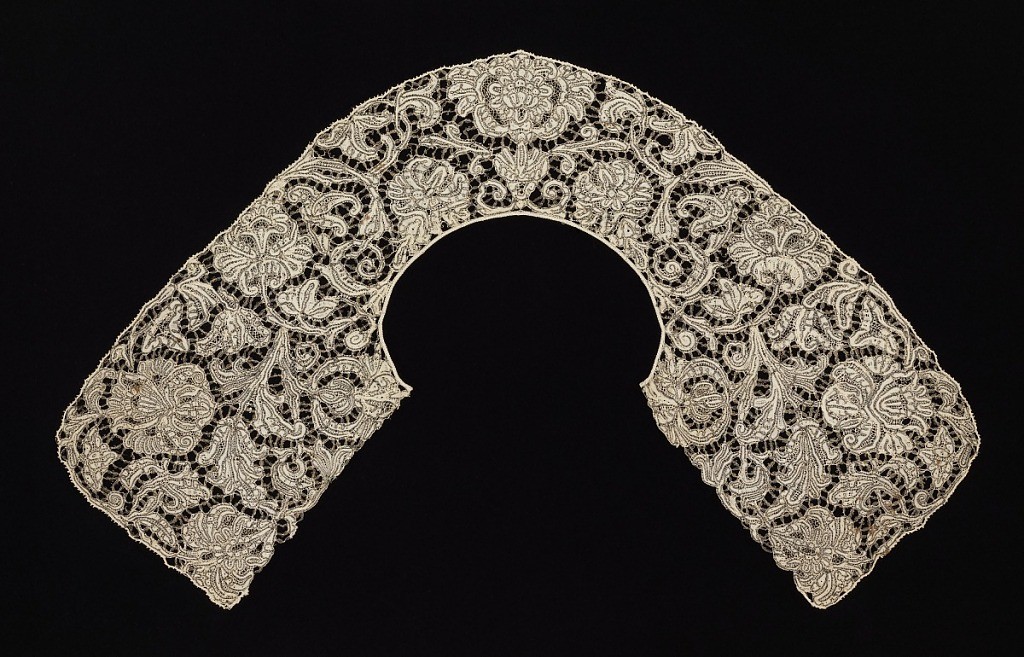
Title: Collar
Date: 1670–85
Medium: linen, metal-wrapped silk Technique: bobbin lace, Brussels style
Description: Man's collar of Brussels-style lace in a pattern of stylized floral and foliated forms in a large scale symmetrical arrangement and connected by brides.